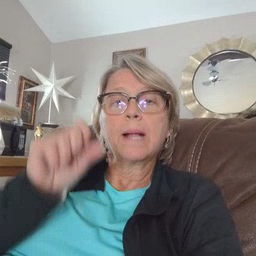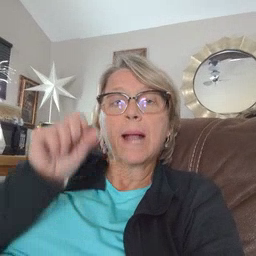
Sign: where